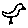
Label: bird